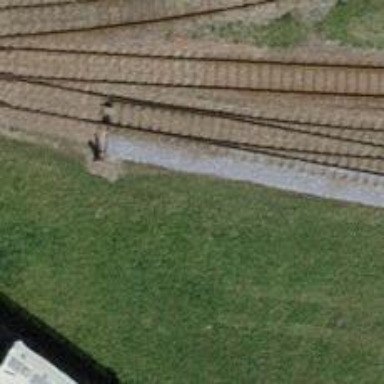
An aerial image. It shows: Railway switch with the turnout side on the left.